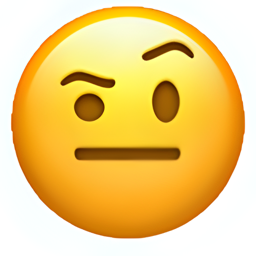
Name: face with one eyebrow raised
Emoji: 🤨
Group: Smileys & Emotion
Sub-group: face-neutral-skeptical